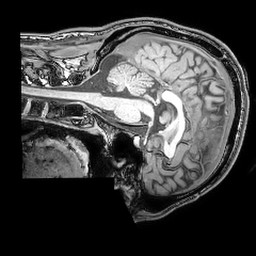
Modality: T1w
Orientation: sagittal
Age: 27
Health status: ill
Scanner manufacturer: philips
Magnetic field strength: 3 T
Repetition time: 0.007 s
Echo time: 0.0035 s